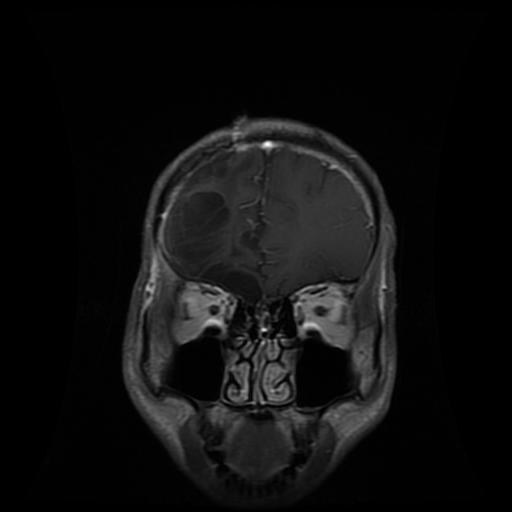
Label: glioma